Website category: jobs
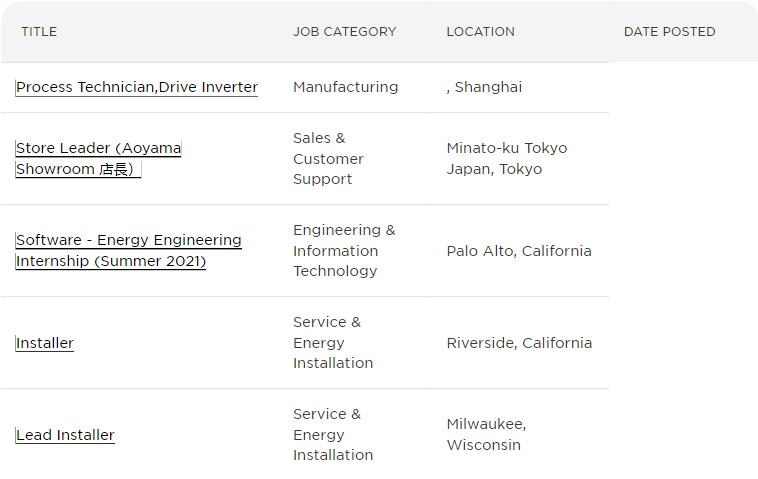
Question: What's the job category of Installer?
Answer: Service & Energy Installation

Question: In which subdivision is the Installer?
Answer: Service & Energy Installation

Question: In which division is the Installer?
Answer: Service & Energy Installation

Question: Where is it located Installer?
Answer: Service & Energy Installation

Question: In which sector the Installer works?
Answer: Service & Energy Installation

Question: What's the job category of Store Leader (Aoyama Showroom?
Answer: Sales & Customer Support

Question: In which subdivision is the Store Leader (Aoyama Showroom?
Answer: Sales & Customer Support

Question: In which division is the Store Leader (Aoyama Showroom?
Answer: Sales & Customer Support

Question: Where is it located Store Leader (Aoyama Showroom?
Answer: Sales & Customer Support

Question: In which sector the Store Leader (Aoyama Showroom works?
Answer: Sales & Customer Support

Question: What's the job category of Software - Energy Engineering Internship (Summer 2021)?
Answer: Engineering & Information Technology

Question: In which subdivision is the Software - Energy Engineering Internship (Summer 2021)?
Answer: Engineering & Information Technology

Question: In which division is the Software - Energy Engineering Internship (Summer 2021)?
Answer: Engineering & Information Technology

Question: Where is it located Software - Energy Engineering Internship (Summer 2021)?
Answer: Engineering & Information Technology

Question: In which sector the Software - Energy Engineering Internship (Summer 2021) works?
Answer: Engineering & Information Technology

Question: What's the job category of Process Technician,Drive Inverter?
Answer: Manufacturing

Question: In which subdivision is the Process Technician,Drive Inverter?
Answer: Manufacturing

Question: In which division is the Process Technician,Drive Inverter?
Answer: Manufacturing

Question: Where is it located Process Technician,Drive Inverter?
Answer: Manufacturing

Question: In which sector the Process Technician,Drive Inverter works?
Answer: Manufacturing

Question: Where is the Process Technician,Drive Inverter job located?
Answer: , Shanghai

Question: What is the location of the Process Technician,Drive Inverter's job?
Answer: , Shanghai

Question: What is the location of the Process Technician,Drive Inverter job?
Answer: , Shanghai

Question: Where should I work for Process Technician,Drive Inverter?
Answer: , Shanghai

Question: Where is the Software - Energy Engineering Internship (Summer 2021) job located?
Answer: Palo Alto, California

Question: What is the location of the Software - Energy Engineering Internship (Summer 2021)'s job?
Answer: Palo Alto, California

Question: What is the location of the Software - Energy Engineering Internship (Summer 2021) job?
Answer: Palo Alto, California

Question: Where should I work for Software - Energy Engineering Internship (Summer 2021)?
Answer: Palo Alto, California

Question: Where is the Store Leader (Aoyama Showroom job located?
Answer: Minato-ku Tokyo Japan, Tokyo

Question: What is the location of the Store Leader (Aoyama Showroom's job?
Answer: Minato-ku Tokyo Japan, Tokyo

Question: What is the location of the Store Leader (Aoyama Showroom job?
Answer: Minato-ku Tokyo Japan, Tokyo

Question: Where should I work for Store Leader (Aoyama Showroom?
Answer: Minato-ku Tokyo Japan, Tokyo

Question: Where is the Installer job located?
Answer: Riverside, California

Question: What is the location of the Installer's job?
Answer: Riverside, California

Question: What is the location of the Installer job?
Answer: Riverside, California

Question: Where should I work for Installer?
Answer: Riverside, California

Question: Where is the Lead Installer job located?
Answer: Milwaukee, Wisconsin

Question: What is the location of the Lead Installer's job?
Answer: Milwaukee, Wisconsin

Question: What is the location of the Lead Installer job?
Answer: Milwaukee, Wisconsin

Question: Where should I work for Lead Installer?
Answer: Milwaukee, Wisconsin

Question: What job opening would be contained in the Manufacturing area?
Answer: Process Technician,Drive Inverter

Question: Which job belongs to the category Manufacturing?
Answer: Process Technician,Drive Inverter

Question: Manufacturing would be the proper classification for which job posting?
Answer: Process Technician,Drive Inverter

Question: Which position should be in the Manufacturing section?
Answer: Process Technician,Drive Inverter

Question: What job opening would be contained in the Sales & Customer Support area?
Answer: Store Leader (Aoyama Showroom

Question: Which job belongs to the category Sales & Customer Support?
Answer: Store Leader (Aoyama Showroom

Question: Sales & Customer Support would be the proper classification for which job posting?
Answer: Store Leader (Aoyama Showroom

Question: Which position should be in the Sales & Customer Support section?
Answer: Store Leader (Aoyama Showroom

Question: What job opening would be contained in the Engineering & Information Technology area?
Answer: Software - Energy Engineering Internship (Summer 2021)

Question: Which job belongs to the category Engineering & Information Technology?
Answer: Software - Energy Engineering Internship (Summer 2021)

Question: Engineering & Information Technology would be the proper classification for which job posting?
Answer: Software - Energy Engineering Internship (Summer 2021)

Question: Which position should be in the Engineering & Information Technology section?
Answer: Software - Energy Engineering Internship (Summer 2021)

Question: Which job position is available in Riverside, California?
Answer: Installer

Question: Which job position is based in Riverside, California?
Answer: Installer

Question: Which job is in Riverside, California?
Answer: Installer

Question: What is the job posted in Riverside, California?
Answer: Installer

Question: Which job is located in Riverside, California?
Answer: Installer

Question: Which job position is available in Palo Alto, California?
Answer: Software - Energy Engineering Internship (Summer 2021)

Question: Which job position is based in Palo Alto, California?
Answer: Software - Energy Engineering Internship (Summer 2021)

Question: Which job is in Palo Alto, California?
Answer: Software - Energy Engineering Internship (Summer 2021)

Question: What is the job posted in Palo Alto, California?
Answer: Software - Energy Engineering Internship (Summer 2021)

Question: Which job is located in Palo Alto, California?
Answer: Software - Energy Engineering Internship (Summer 2021)

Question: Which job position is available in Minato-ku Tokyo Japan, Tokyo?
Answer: Store Leader (Aoyama Showroom

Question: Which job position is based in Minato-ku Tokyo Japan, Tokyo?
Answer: Store Leader (Aoyama Showroom